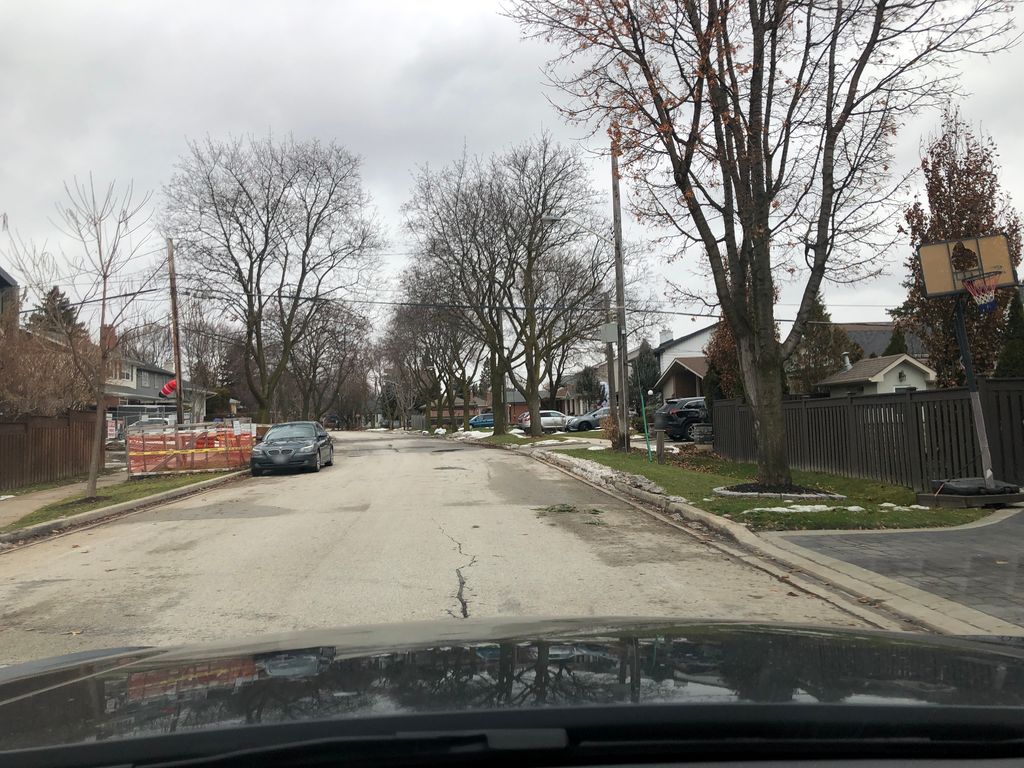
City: toronto